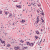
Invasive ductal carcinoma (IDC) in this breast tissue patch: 0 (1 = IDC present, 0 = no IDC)